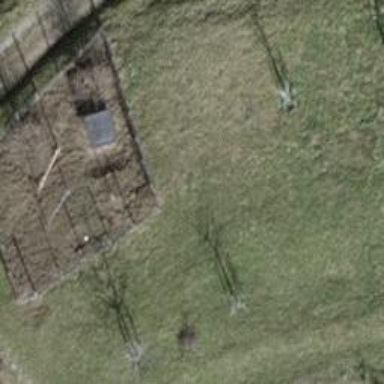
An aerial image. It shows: Fence is in the image.